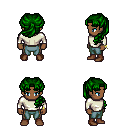
a pixel art fantasy rpg character, male body template, human, dark skin, white long-sleeve shirt, teal pants, green princess hairstyle, bracelets, brown shoes, four views (front, back, left, right), 2x2 character sprite sheet, small pixel art, hard edges, no anti-aliasing